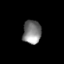
Tissue: lung
Cell type: Endothelial cells
Senescence score: 0.624
Nuclear area (px): 417
Mean DAPI intensity: 130.799